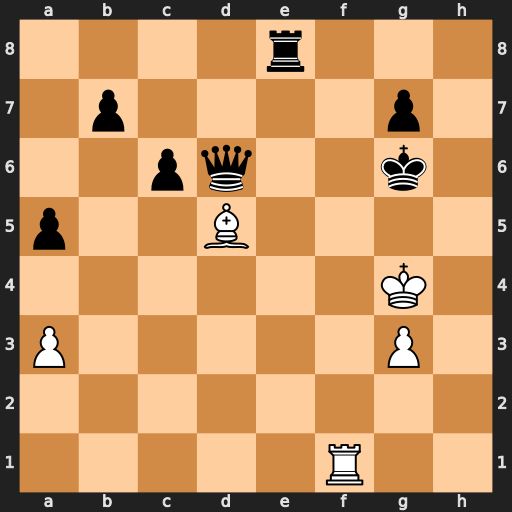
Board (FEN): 4r3/1p4p1/2pq2k1/p2B4/6K1/P5P1/8/5R2
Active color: w
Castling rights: -
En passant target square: -
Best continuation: Bf7+ Kh7 Rh1+ Qh6 Rxh6+ Kxh6 Bxe8